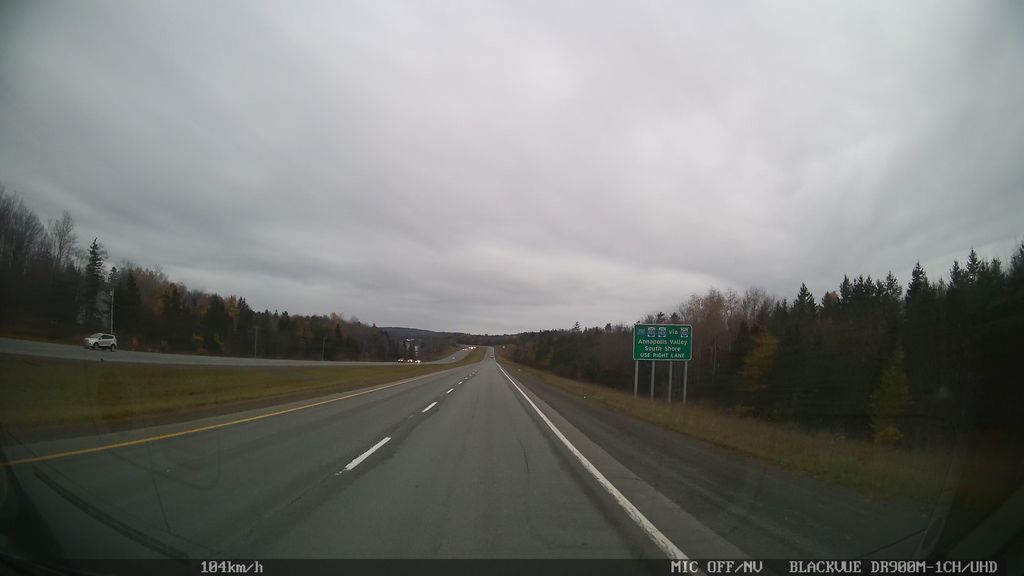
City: halifax